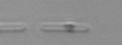
Label: Skeletonema